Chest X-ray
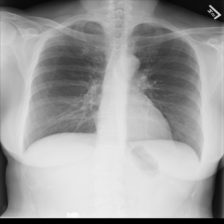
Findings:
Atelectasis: negative
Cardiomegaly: negative
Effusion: negative
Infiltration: negative
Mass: negative
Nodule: negative
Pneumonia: negative
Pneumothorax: negative
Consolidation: negative
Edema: negative
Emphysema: negative
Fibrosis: negative
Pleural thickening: negative
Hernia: negative